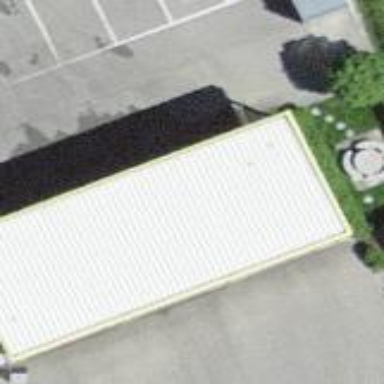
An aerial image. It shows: View of roof of building.